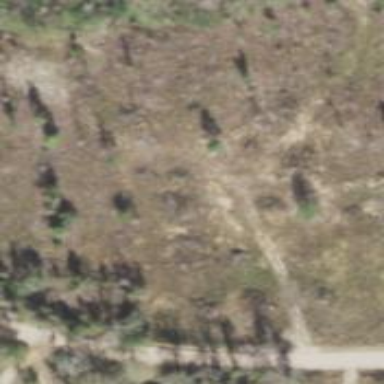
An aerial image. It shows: Forest with needle-leaved trees.